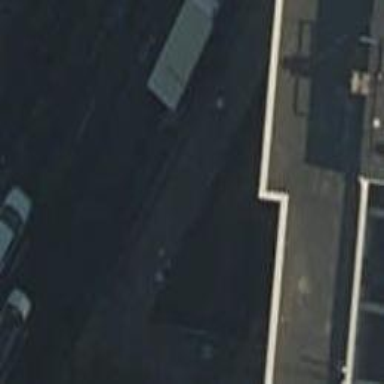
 serving as platform for public transportation."